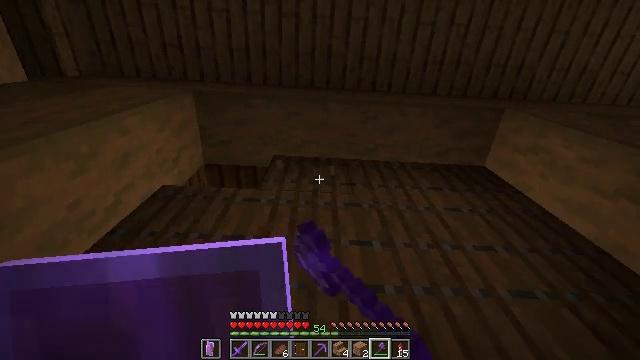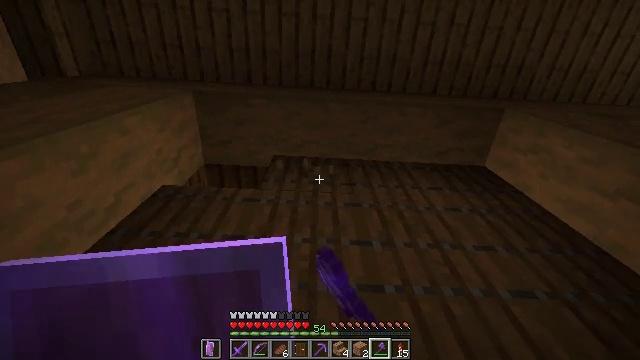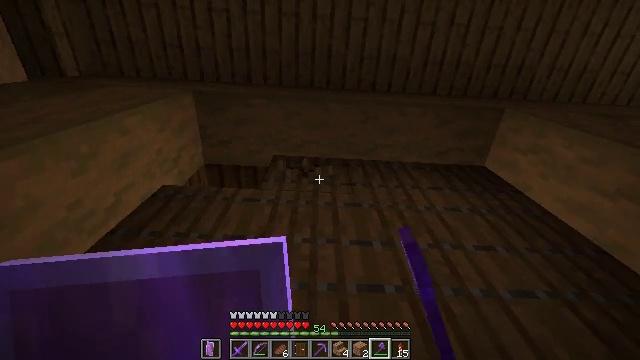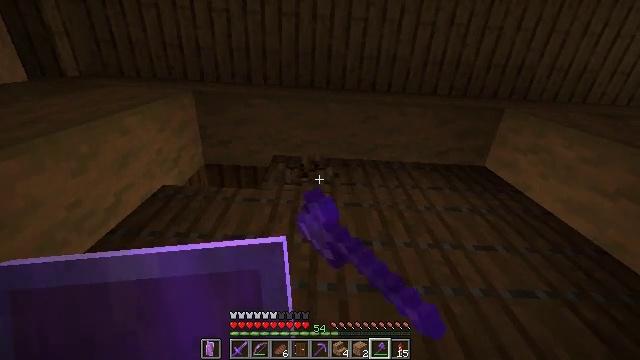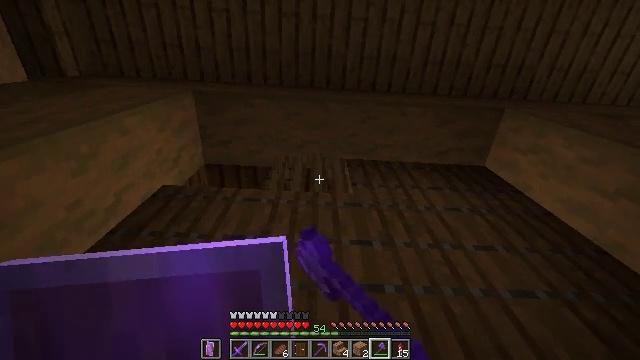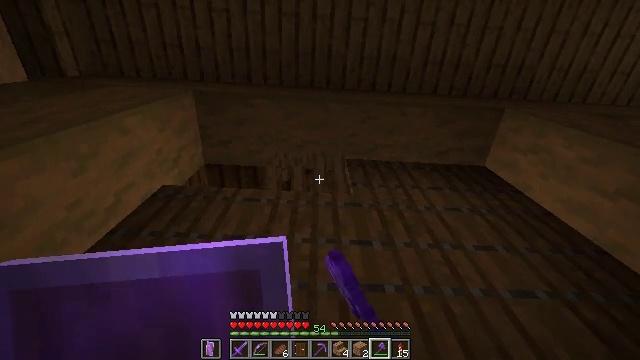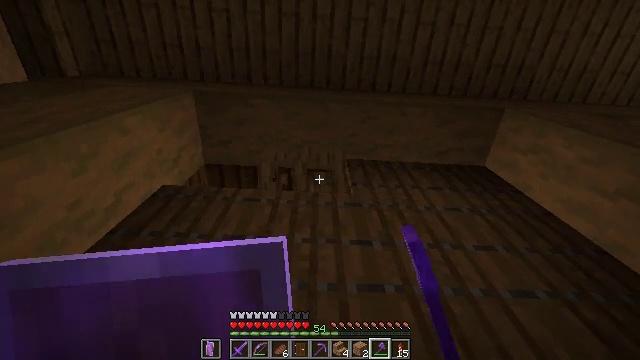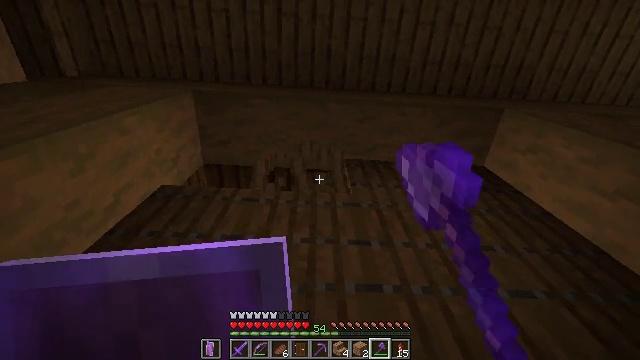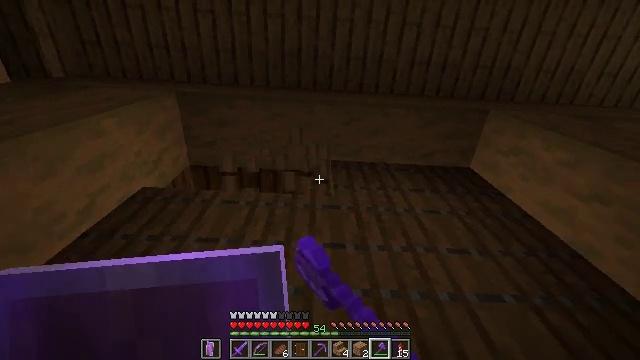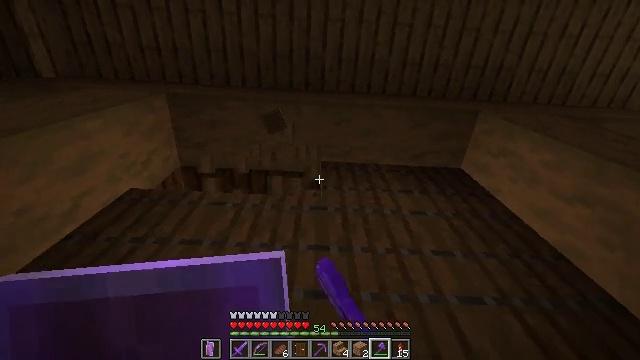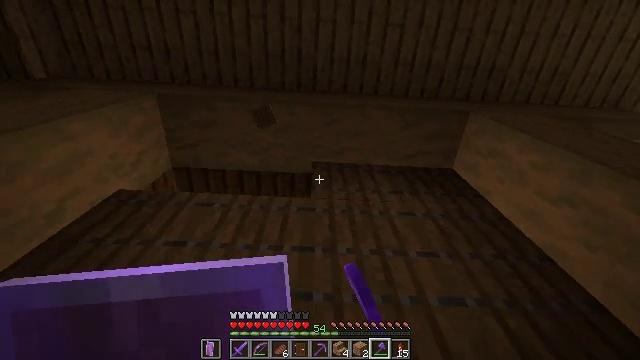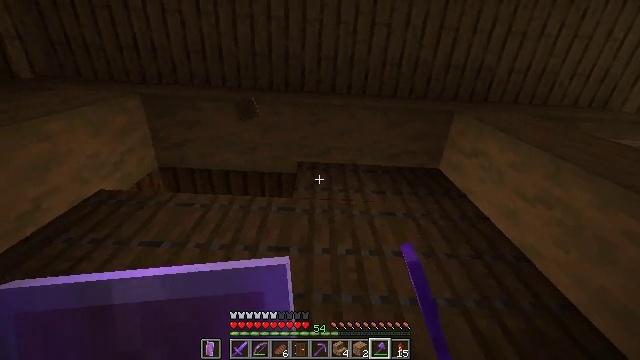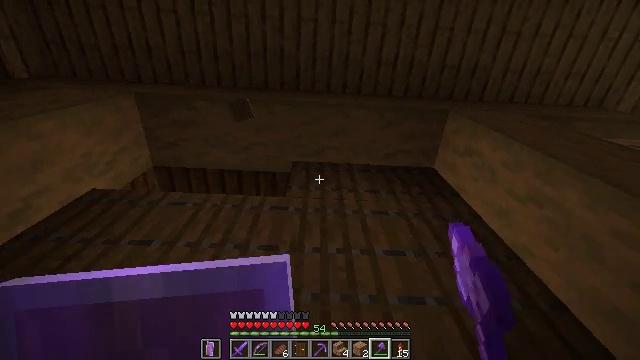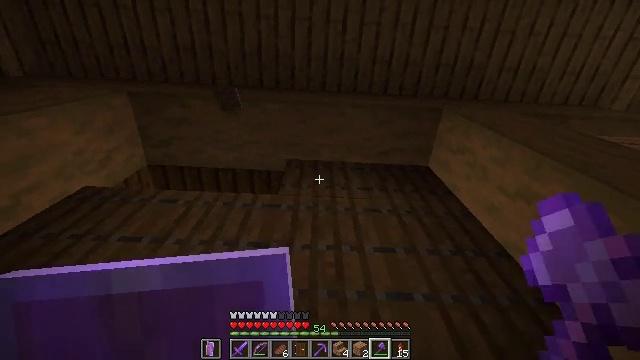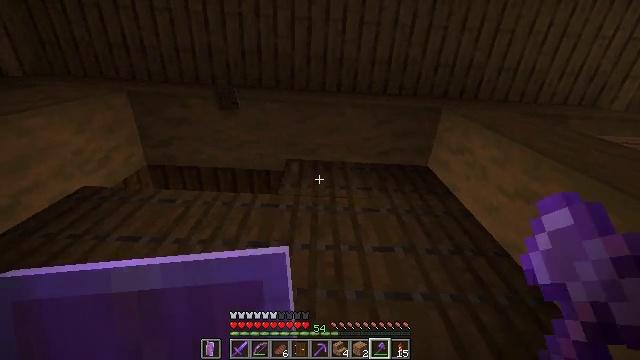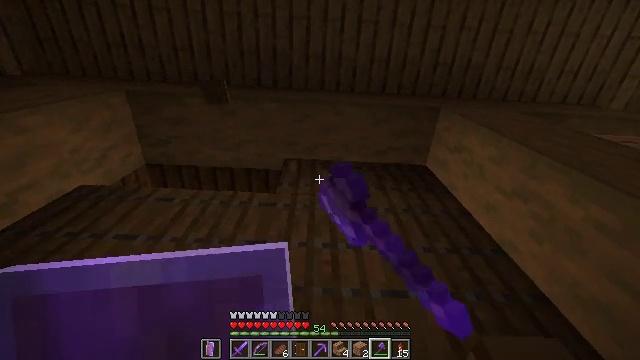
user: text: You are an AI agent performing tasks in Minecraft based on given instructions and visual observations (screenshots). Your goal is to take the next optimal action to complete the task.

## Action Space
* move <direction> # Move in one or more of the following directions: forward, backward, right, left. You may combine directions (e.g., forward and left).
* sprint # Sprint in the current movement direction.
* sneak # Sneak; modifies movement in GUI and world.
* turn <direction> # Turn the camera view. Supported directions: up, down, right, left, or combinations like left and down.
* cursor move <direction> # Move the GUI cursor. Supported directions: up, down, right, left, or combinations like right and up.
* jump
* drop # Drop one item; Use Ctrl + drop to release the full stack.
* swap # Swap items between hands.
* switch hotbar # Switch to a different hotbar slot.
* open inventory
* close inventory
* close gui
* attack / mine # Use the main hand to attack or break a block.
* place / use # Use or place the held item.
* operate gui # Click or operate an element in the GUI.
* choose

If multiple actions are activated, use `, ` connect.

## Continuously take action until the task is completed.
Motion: motion action
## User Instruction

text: Break the spruce trapdoor from a structure.
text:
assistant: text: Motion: attack / mine
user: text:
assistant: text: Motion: attack / mine
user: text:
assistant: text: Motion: attack / mine
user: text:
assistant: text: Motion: attack / mine
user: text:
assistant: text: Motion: attack / mine
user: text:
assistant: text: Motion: attack / mine
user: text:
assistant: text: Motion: move right
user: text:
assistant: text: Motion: move right
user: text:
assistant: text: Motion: move right
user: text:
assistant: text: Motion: move right
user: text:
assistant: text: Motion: no_op
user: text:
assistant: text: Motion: no_op
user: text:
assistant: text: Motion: no_op
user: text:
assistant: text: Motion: attack / mine
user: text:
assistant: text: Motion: attack / mine
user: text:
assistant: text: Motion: attack / mine
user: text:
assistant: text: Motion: attack / mine
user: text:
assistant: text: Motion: attack / mine
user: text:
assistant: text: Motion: attack / mine
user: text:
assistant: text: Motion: attack / mine
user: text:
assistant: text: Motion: attack / mine
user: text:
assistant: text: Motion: attack / mine
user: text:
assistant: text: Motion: no_op
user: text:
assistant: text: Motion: move right
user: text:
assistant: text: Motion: move right
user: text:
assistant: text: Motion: move right
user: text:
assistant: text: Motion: move right
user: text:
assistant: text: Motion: no_op
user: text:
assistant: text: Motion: no_op
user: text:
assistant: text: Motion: no_op